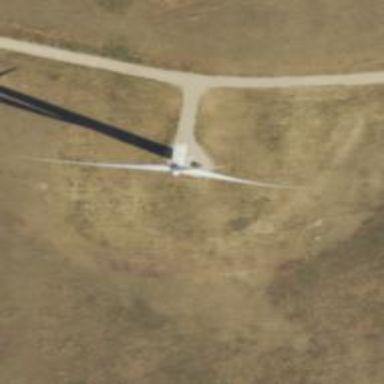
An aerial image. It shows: Wind generator using horizontal axis wind turbines.